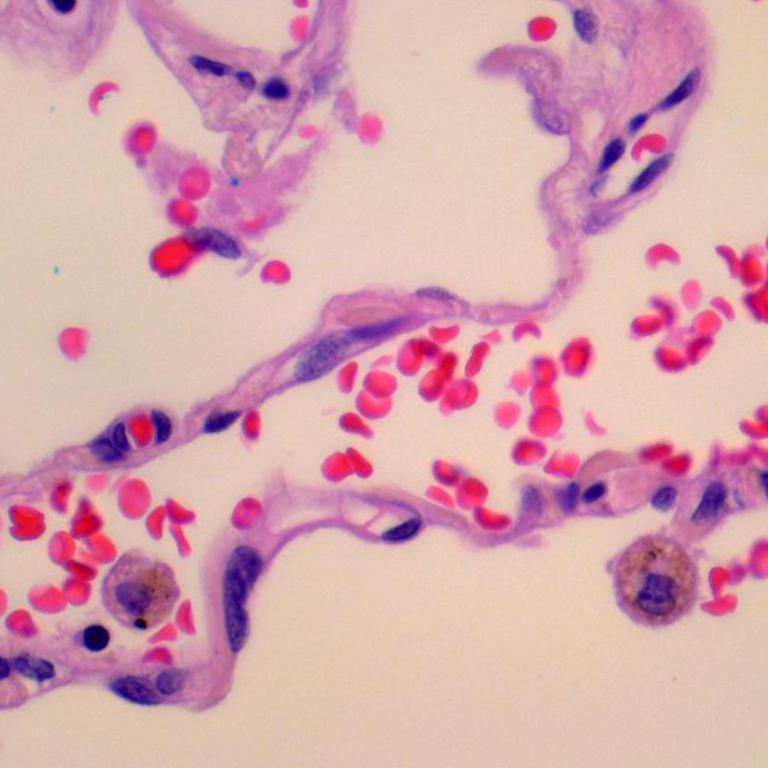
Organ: lung
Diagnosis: benign